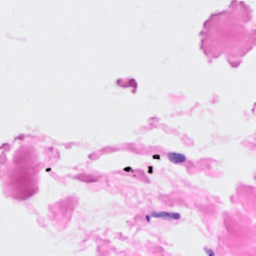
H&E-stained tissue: Breast